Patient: sex M, age 60
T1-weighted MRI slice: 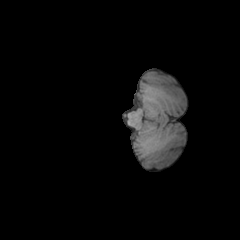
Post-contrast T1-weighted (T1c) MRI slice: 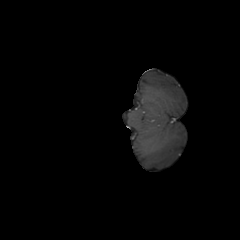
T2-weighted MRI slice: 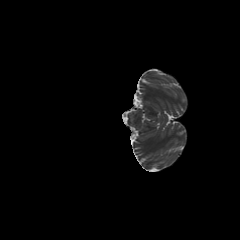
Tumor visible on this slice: no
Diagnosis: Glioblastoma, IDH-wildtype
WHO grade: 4